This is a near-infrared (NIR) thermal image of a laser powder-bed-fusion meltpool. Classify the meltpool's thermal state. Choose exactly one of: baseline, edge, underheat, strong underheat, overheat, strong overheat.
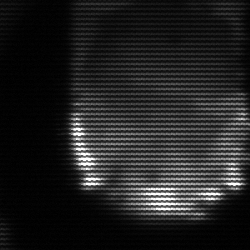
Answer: edge